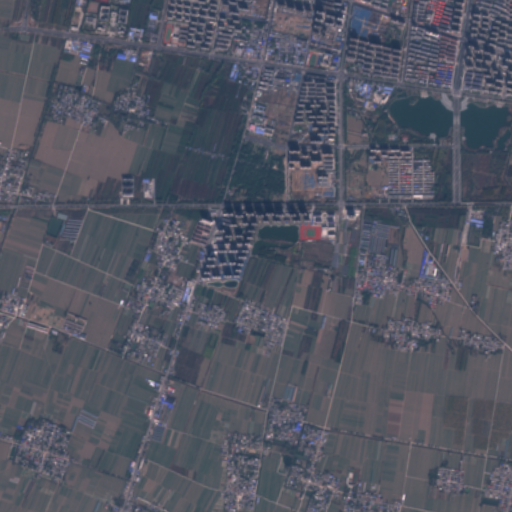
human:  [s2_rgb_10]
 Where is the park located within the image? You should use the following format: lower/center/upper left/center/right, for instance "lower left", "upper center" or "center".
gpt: The park is located in the upper right of the image.
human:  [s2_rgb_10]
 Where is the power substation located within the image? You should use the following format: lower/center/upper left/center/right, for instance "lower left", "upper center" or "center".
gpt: The power substation is located in the upper right of the image.
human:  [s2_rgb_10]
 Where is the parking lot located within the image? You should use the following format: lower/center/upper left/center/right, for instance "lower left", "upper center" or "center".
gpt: There is no parking lot in the image.